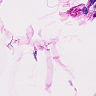
Metastatic tissue present: no